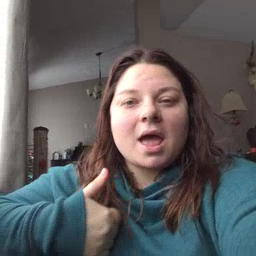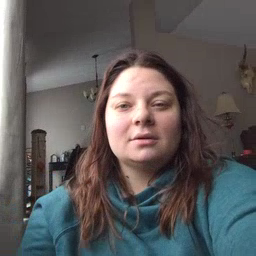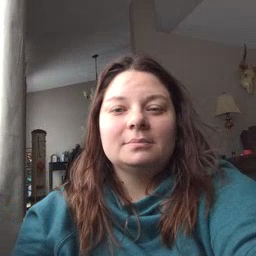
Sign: bath